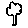
Label: tree